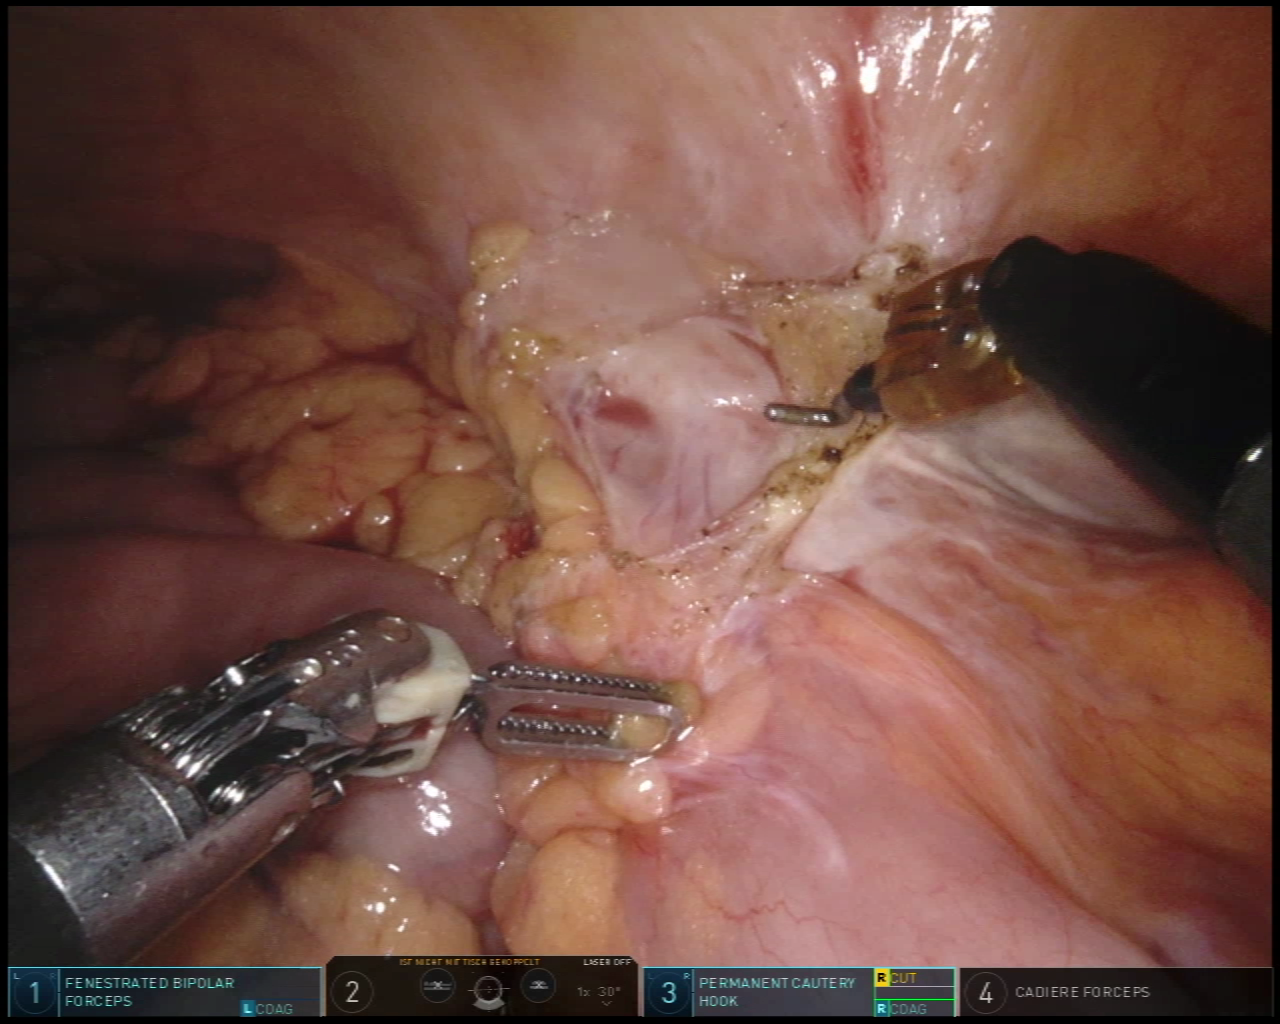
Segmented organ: colon
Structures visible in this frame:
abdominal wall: yes
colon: yes
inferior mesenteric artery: no
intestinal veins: no
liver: no
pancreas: no
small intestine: yes
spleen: no
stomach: no
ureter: no
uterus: no
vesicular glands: no